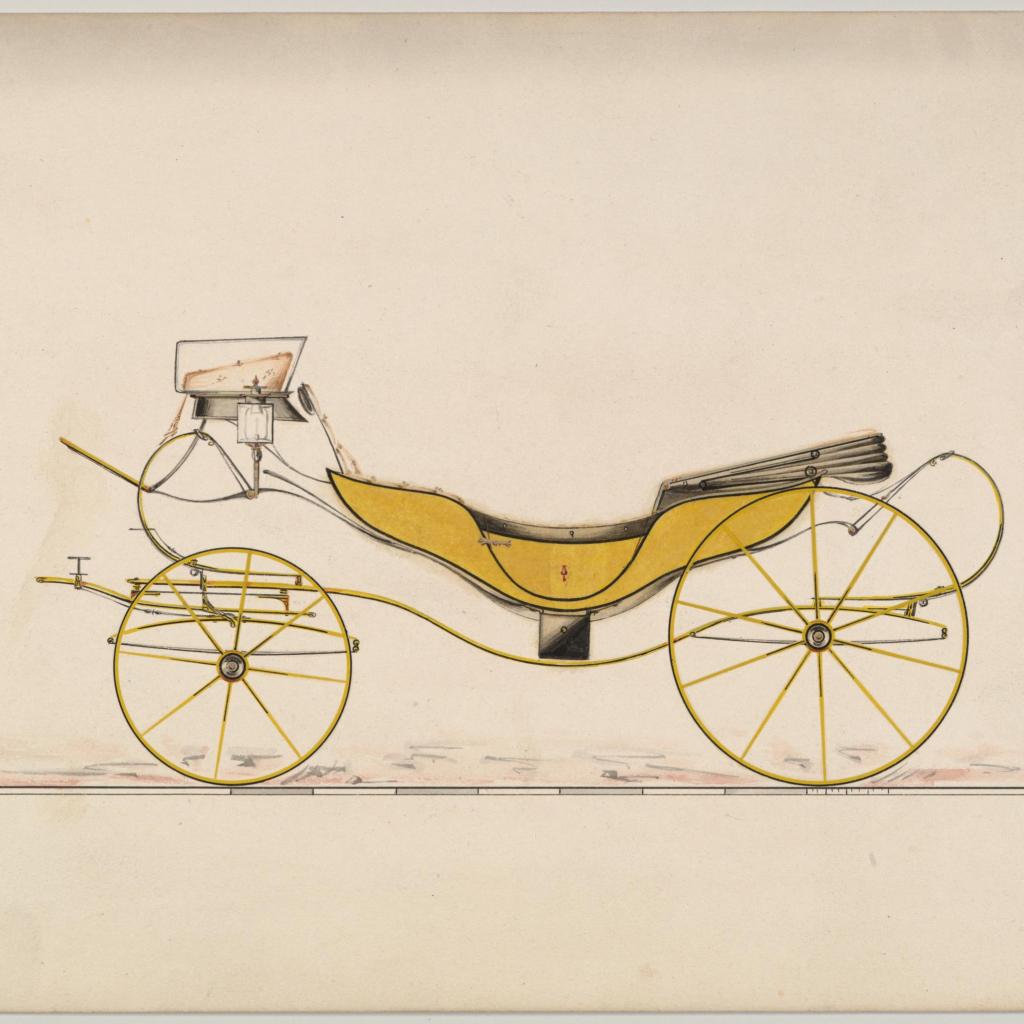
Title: Caleche (unnumbered)
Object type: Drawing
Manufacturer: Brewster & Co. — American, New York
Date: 1850–70
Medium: Pen and black ink, watercolor and gouache, with gum arabic
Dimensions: sheet: 6 1/16 x 9 1/8 in. (15.4 x 23.2 cm)
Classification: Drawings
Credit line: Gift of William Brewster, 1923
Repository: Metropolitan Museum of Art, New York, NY